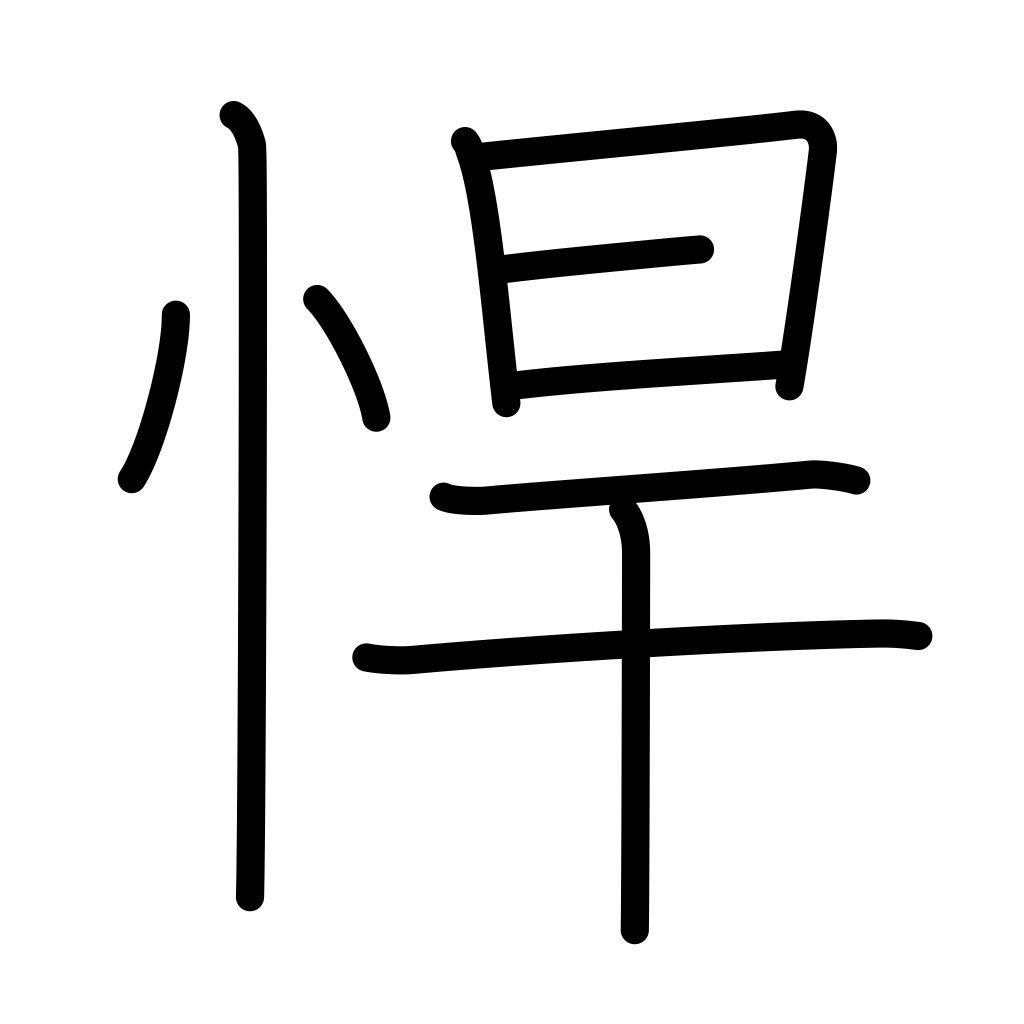
Meaning: rough, clumsy, violent